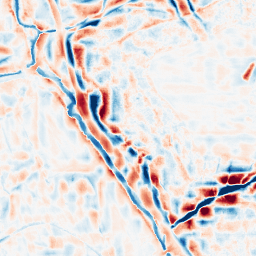
Category: wavelet
Decomposition family: wavelet_reverse_biorthogonal
Decomposition parameters: wavelet: rbio5.5
level: 4
Upsampling method: bspline
Upsampling parameters: scale: 8
Upsampling scale: 8